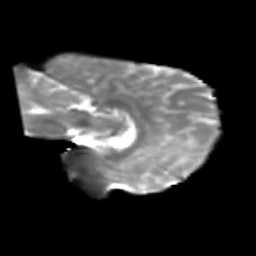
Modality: T2w
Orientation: sagittal
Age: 29
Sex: female
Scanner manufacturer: siemens
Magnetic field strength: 3 T
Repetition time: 1.8 s
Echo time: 0.07 s